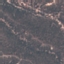
Label: HerbaceousVegetation